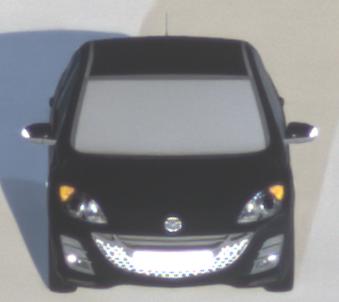
Make: Mazda
Model: 3 1.6
Detailed model: 3 (BL)
Model produced from: 2009/05
Model produced until: 2010/12
Doors: 5
Color: black
Road condition: dry road
Daytime: night
Contrast: high contrast